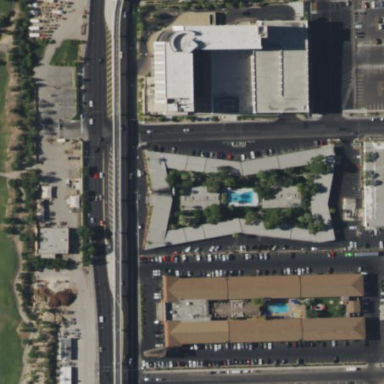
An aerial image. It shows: Hotel.